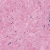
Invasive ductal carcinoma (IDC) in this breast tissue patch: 0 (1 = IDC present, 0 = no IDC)